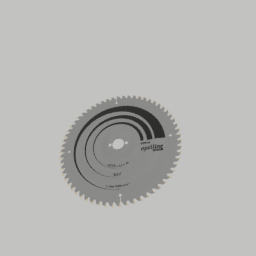
Label: mechanical